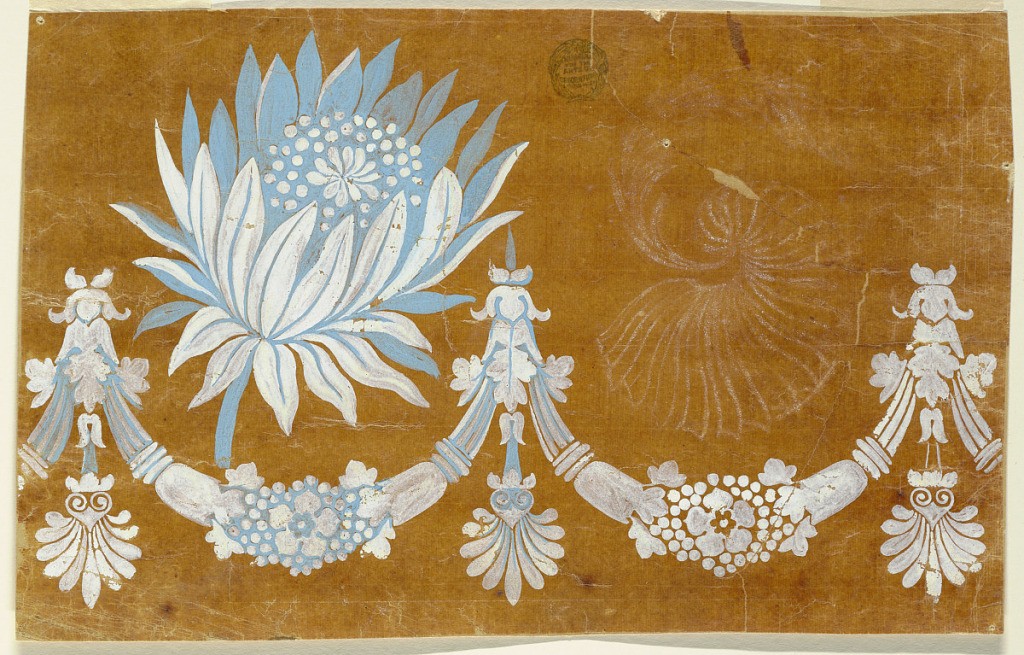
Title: Design for a Woven or Embroidered Horizontal Border of the "Fabrique de St. Ruf"
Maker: Fabrique de Saint Ruf, Lyon, France
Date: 1805-1815
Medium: White chalk, brush and light blue and white gouache on glazed tracing paper
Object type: Drawing
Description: A kind of sunflower rises over the hollow of a festoon at left, another flower motif is roughly outlined over the festoon at right.